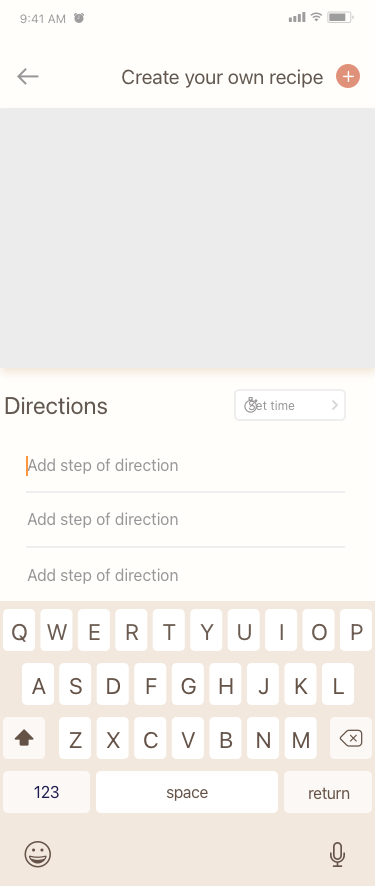
Text in this UI design:
Type something
Add step of direction
Add step of direction
Add step of direction
Add step of direction
Add step of direction